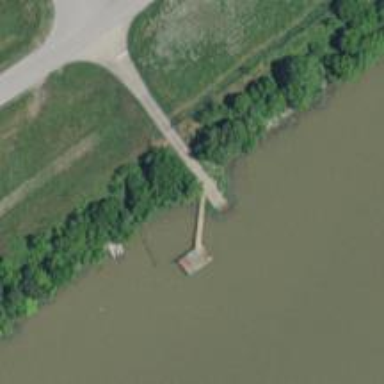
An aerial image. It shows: Slipway on leisure land.